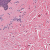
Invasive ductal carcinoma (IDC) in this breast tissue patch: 0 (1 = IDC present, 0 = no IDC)